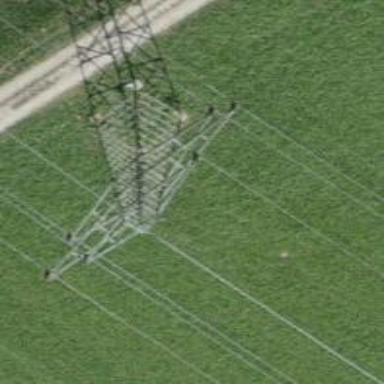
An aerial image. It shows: Towering power structure.